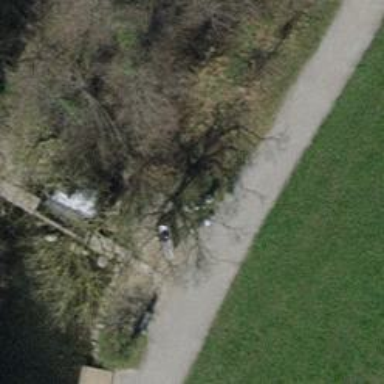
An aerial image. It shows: Bench for seating.